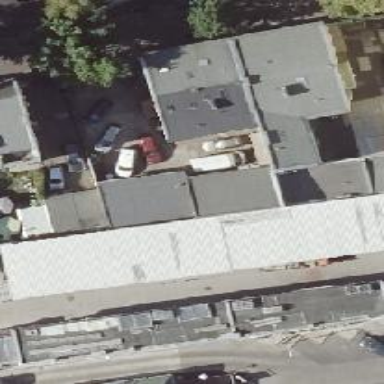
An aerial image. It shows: Car repair shop.